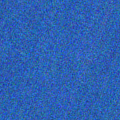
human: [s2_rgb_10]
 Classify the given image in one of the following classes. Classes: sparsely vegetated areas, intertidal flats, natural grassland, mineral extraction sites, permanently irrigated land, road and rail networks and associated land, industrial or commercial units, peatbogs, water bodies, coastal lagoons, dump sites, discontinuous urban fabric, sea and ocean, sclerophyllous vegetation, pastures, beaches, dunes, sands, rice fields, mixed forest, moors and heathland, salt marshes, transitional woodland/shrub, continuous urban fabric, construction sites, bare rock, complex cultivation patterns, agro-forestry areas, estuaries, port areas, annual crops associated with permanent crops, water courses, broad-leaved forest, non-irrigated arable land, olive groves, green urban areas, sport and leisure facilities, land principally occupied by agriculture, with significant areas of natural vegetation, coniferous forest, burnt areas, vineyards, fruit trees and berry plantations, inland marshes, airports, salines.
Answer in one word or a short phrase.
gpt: sea and ocean